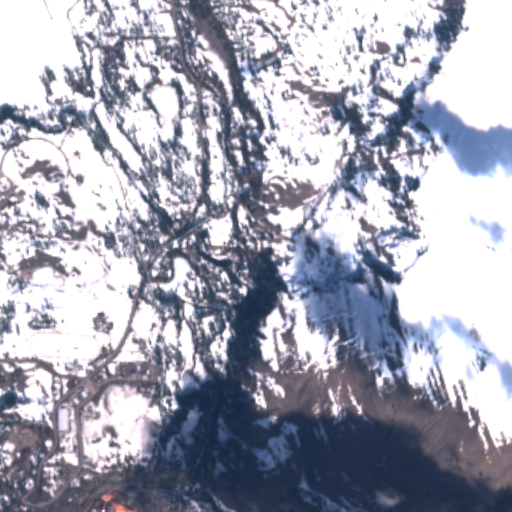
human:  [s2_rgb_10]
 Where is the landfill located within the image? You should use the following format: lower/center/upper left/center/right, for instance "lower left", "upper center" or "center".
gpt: The landfill is located in the lower left of the image.
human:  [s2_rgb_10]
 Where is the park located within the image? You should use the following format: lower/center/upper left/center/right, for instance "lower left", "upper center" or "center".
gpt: The park is located in the upper left of the image.
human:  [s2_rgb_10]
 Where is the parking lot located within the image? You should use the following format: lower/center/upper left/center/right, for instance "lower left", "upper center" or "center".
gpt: The parking lot is located in the center left of the image.
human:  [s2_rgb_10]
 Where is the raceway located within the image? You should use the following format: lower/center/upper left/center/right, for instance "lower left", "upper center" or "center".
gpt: The raceway is located in the lower left of the image.
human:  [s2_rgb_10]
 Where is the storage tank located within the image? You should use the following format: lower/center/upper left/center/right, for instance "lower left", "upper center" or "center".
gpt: The storage tank is located in the lower left of the image.
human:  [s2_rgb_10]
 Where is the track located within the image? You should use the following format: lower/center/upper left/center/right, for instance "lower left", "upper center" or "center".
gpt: The track is located in the lower left of the image.
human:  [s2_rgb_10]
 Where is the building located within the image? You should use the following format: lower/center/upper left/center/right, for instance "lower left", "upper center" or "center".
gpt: There is no building in the image.